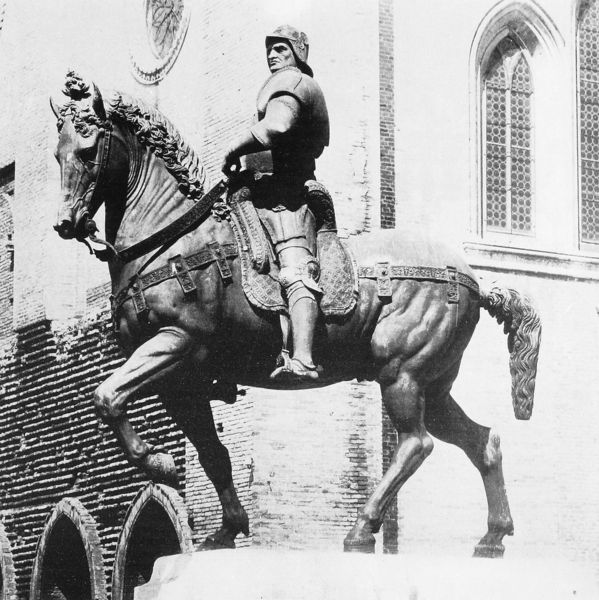
Titel: Reiterstandbild Bartolomeo Colleonis
Künstler: Andrea del Verrocchio
Standort: Venedig, Campo S. Giovanni e Paolo (EU - I - Venetien)
Schlagwörter: fuß, kopf, mann, stadt, fenster, schwarz, weiss, gebäude, haus, tier, arm, sockel, stein, kirche, saum, gotik, schulter, pferd, reiter, skulptur, statue, hufe, mähne, reiten, sattel, schwanz, schweif, steigbügel, zaumzeug, zügel, bein, italien, fels, mauer, platz, muskeln, aufrecht, metall, bronze, plastik, edel, foto, bögen, denkmal, geschirr, schwarzweiß, soldat, helm, ritter, rüstung, trense, arrogant, brustpanzer, harnisch, spitzbogen, ross, schwart, sporen, herrisch, heroisch, sporn, standbild, monument, reiterstandbild, traben, guß, italine, schluss, gattamelata, haumeug, pferdeschwan